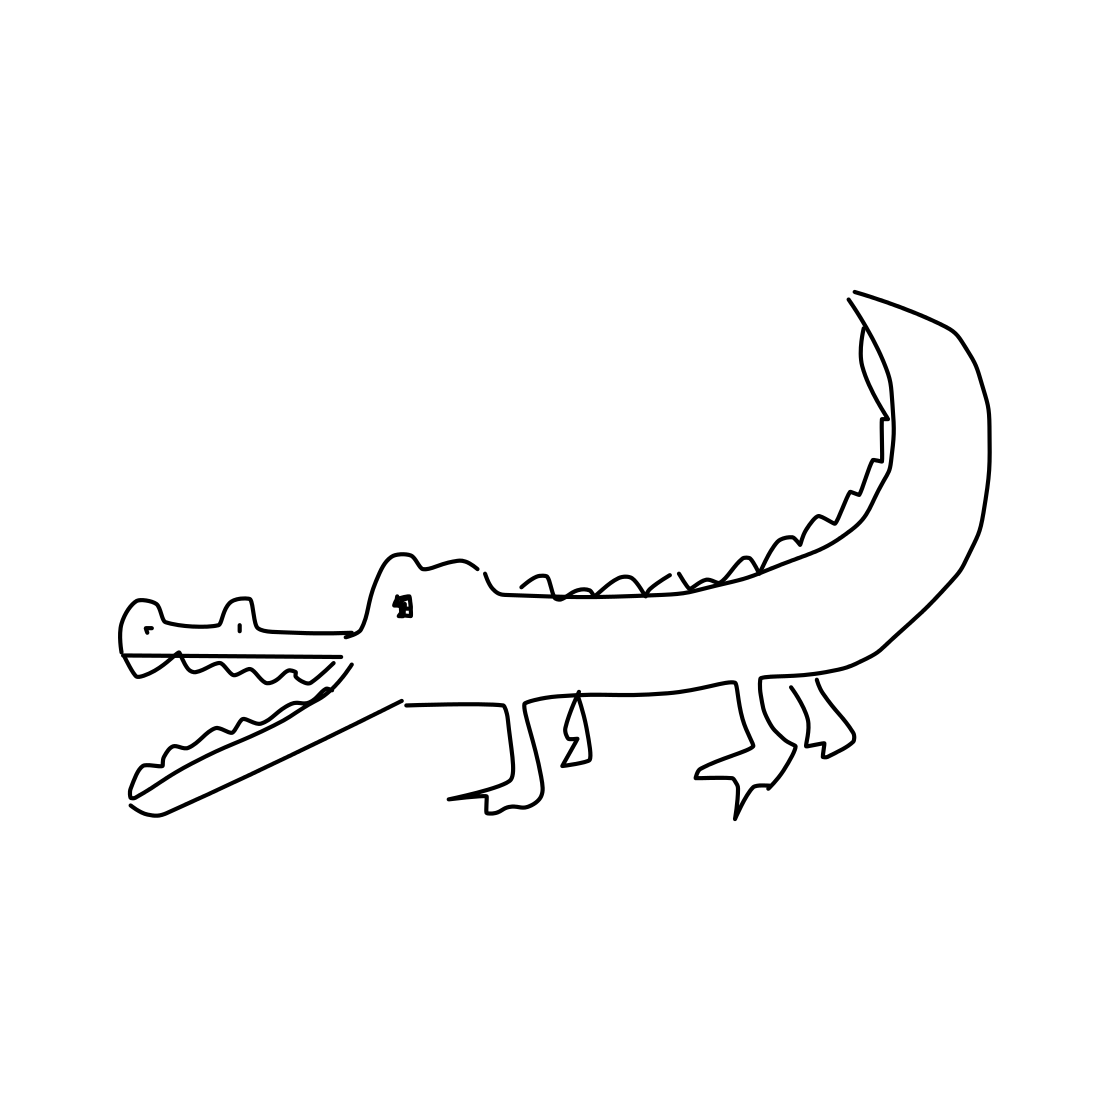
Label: crocodile